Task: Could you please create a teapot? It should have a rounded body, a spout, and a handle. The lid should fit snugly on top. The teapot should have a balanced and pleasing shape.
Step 241:
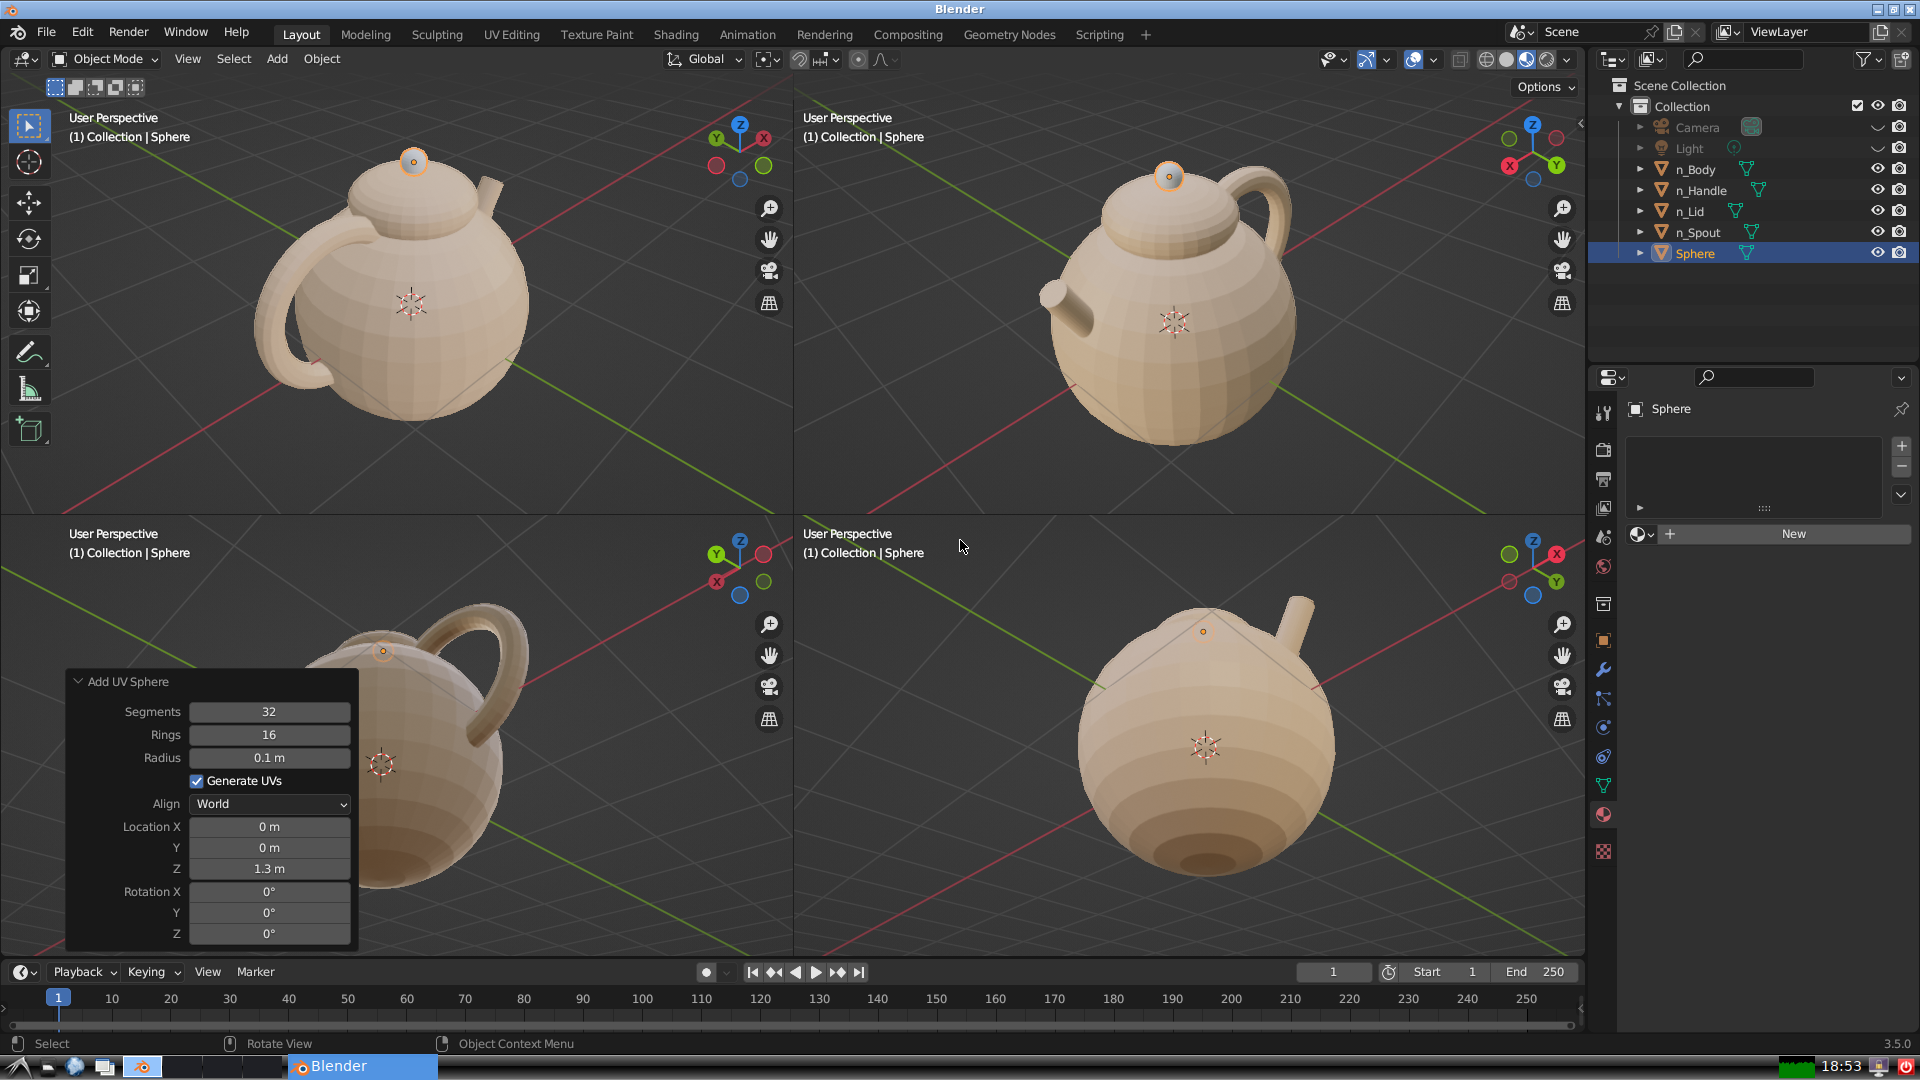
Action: {"mouse_move": [1608, 631]}